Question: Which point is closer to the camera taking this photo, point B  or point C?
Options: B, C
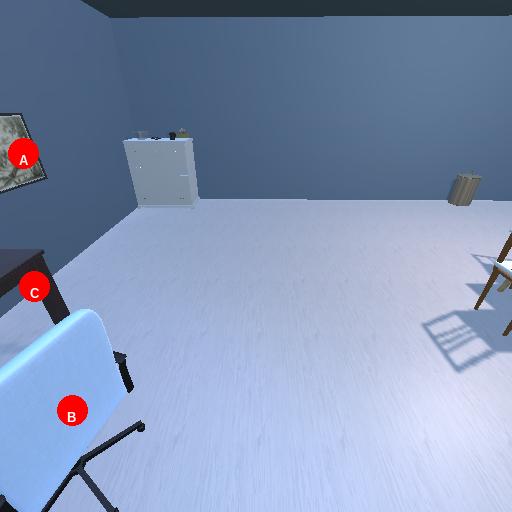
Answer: B